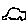
Label: car